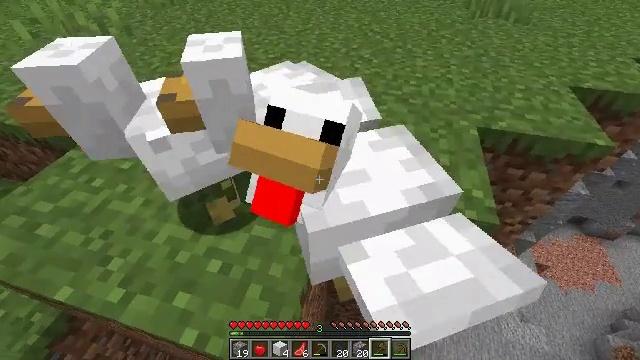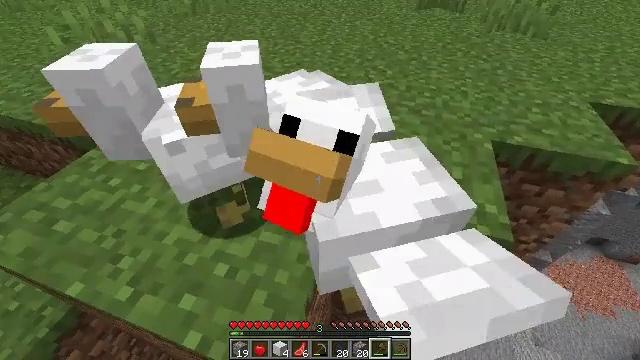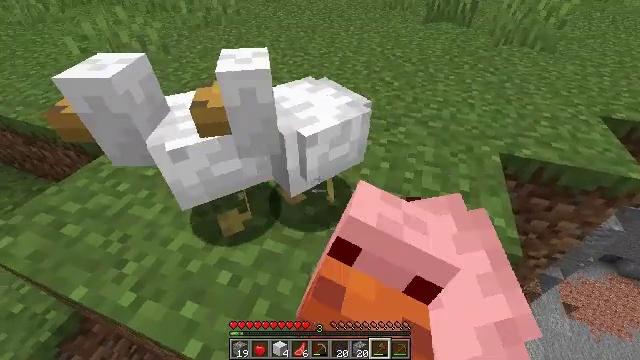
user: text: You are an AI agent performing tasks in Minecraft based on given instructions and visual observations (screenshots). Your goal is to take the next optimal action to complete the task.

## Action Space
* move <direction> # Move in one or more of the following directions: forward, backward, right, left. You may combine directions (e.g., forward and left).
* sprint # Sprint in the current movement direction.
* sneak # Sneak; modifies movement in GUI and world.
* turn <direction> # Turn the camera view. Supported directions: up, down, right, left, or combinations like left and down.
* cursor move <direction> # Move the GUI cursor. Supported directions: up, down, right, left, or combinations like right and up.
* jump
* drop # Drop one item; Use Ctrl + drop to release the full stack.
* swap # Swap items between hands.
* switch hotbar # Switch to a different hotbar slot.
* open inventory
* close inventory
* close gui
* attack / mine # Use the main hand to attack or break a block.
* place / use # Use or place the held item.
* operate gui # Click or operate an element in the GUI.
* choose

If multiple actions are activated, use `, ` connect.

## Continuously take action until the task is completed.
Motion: motion action
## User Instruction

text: Hunt animals.
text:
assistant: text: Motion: sneak, turn left and up
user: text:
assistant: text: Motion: sneak, turn left and up
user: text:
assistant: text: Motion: sneak